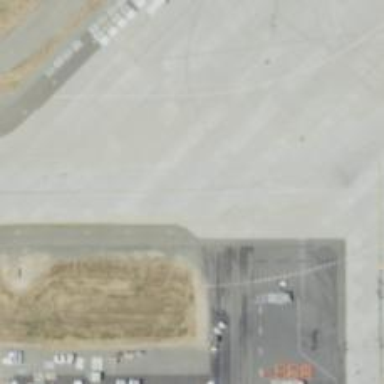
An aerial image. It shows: View of taxiway at the airport.